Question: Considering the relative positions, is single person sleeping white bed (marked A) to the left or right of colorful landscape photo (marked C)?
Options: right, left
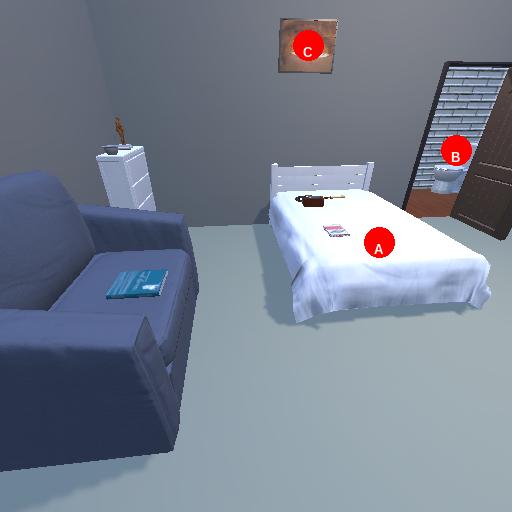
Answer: right